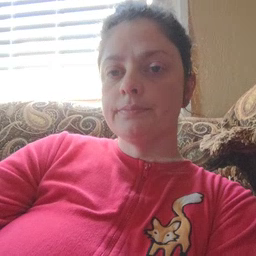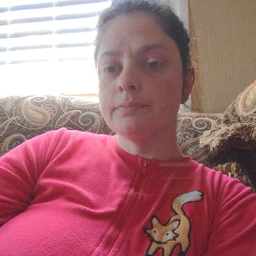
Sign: hungry